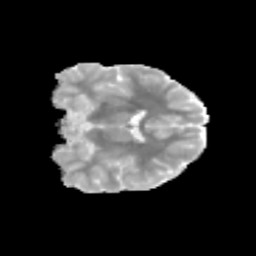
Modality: MD
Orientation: coronal
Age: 12
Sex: female
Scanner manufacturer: siemens
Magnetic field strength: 3 T
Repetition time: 3.8 s
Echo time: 0.07 s